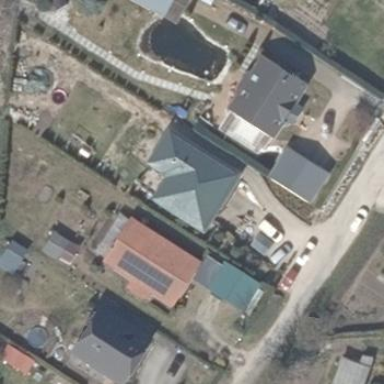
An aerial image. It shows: Building with hipped roof shape.